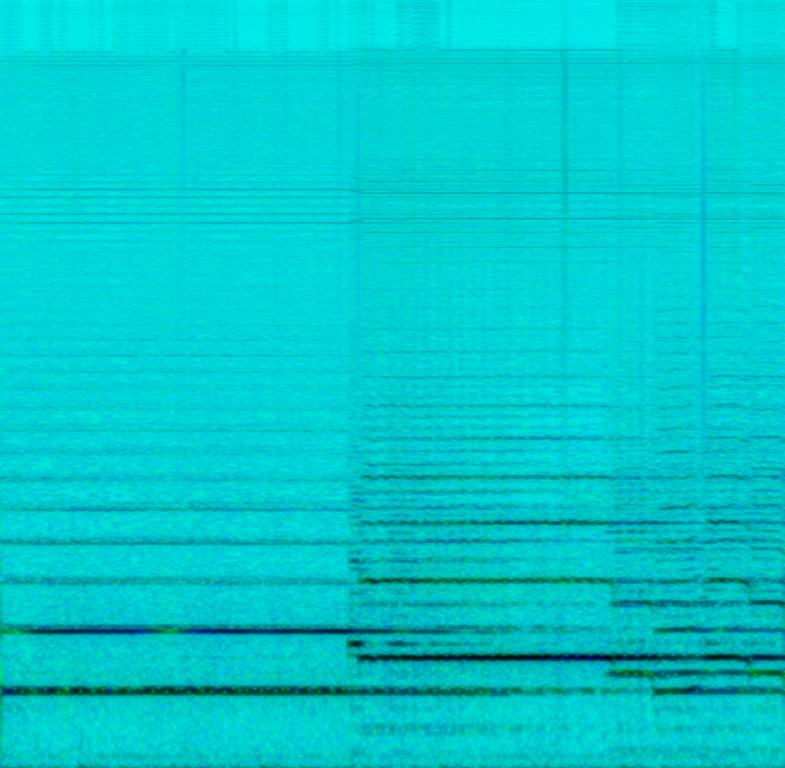
The low quality recording features a wide resonating woodwind melody. The recording is loud, noisy with some crackles and it sounds harsh.